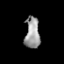
Tissue: prostate
Cell type: T cells
Senescence score: 0.3371
Nuclear area (px): 448
Mean DAPI intensity: 154.65